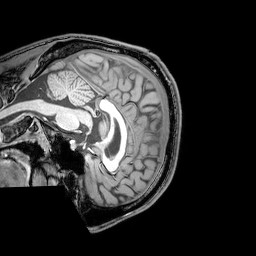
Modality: T1w
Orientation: sagittal
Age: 22
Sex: male
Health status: healthy
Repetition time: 0.081 s
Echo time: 0.037 s